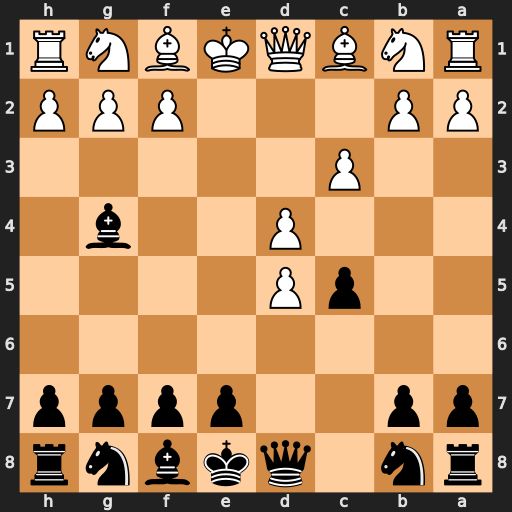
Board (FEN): rn1qkbnr/pp2pppp/8/2pP4/3P2b1/2P5/PP3PPP/RNBQKBNR
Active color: b
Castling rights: KQkq
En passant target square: -
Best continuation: Bxd1 Bb5+ Nd7